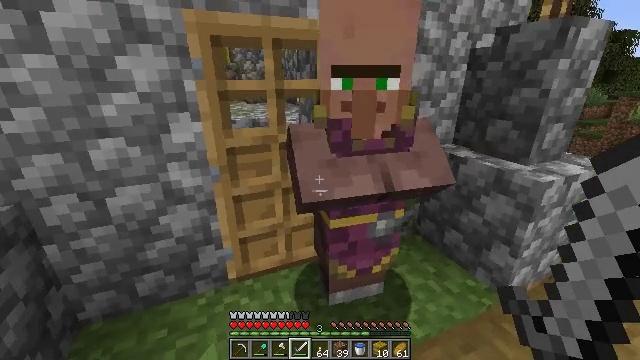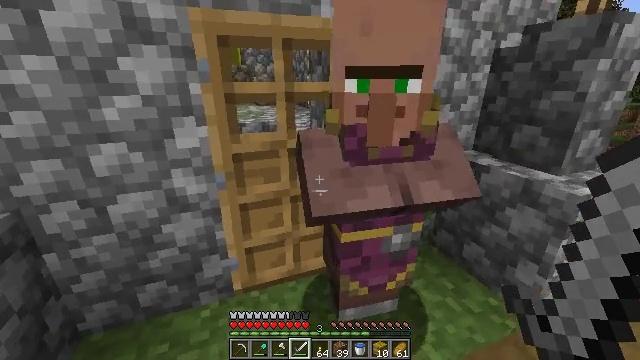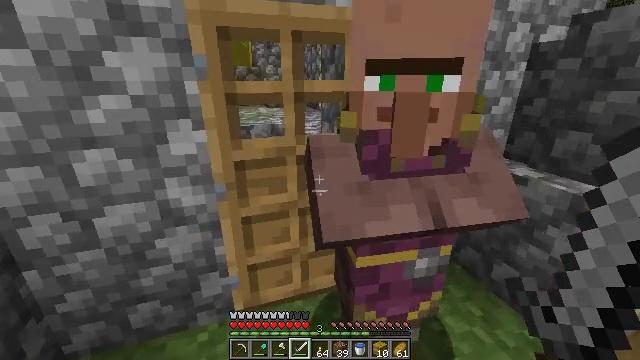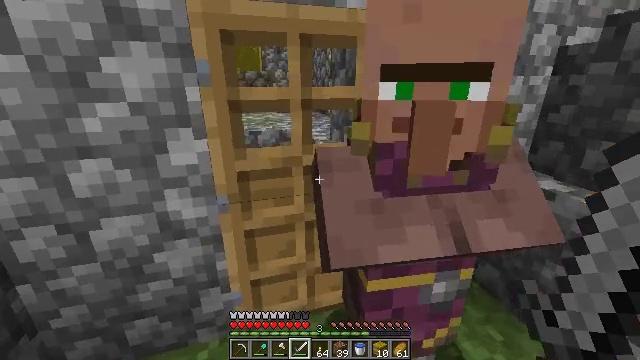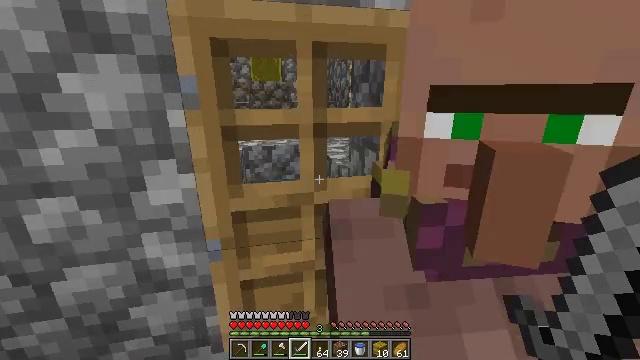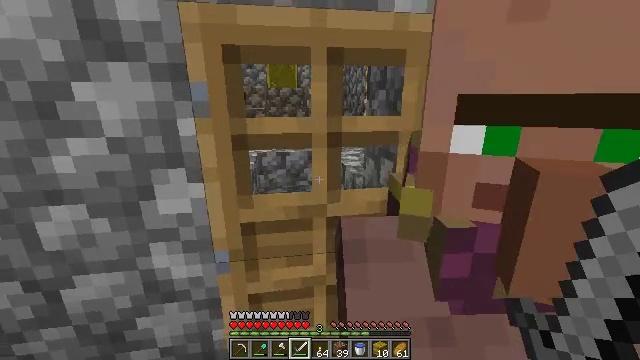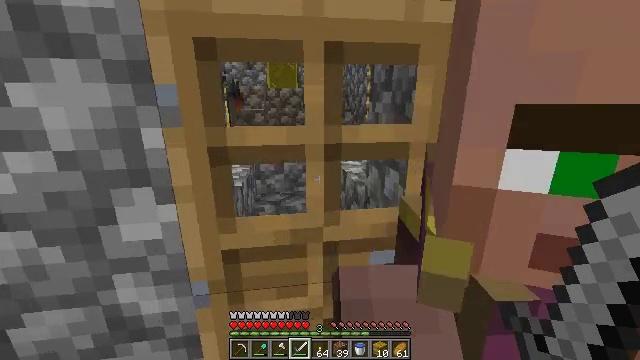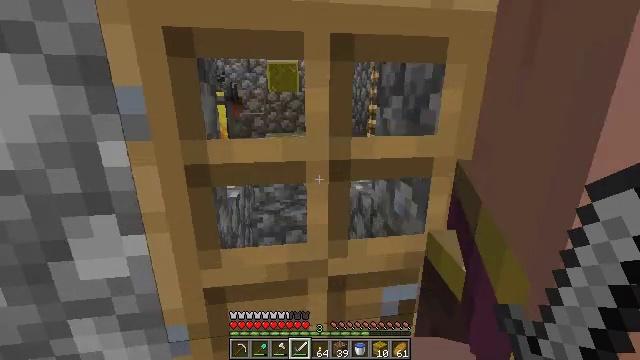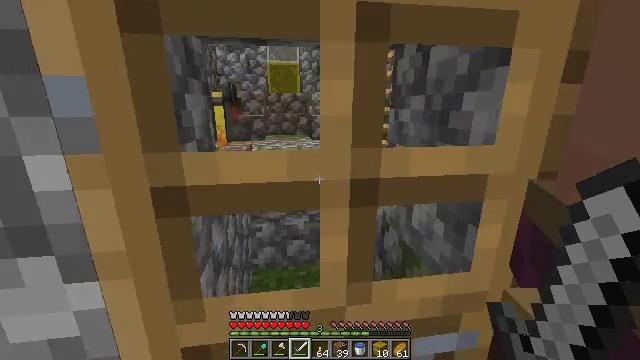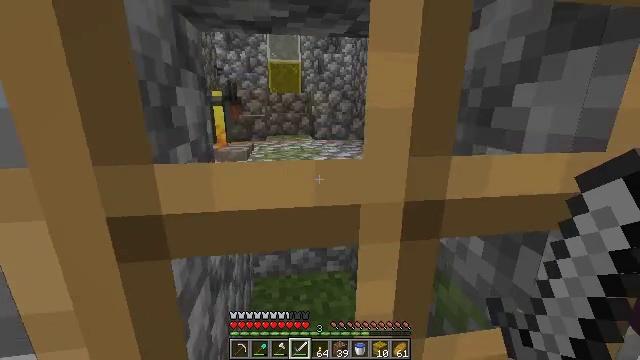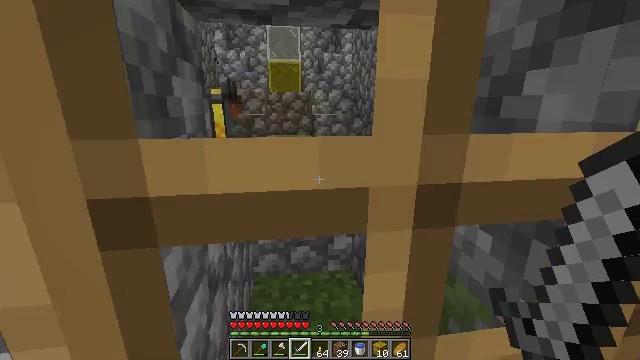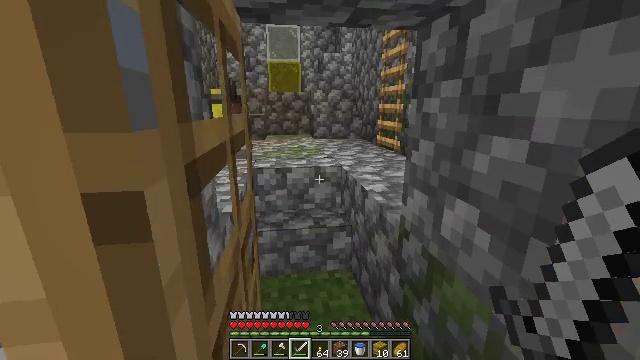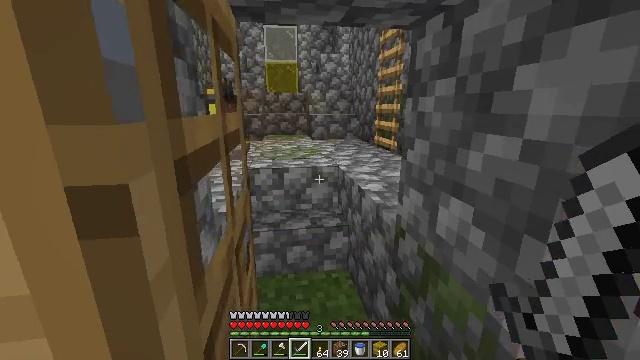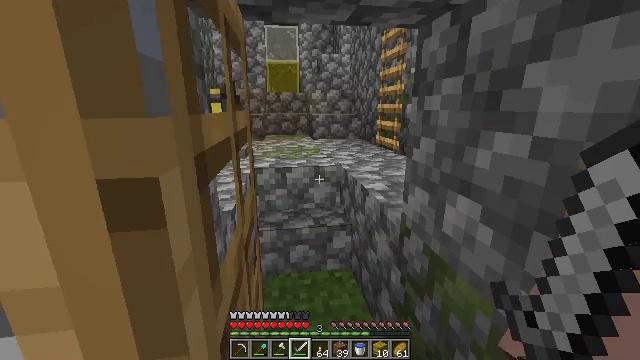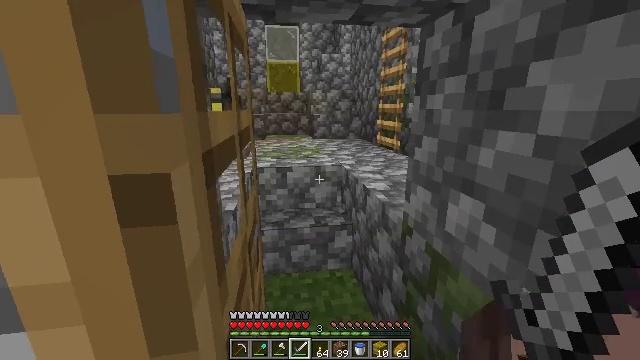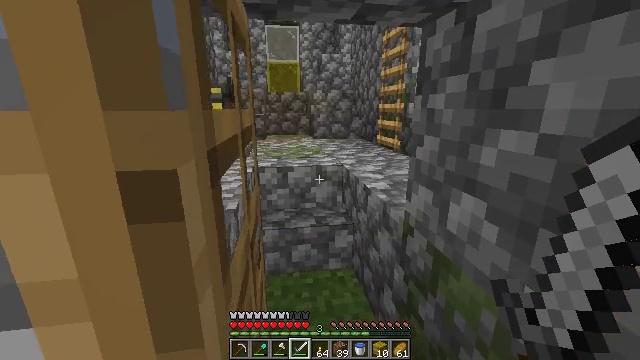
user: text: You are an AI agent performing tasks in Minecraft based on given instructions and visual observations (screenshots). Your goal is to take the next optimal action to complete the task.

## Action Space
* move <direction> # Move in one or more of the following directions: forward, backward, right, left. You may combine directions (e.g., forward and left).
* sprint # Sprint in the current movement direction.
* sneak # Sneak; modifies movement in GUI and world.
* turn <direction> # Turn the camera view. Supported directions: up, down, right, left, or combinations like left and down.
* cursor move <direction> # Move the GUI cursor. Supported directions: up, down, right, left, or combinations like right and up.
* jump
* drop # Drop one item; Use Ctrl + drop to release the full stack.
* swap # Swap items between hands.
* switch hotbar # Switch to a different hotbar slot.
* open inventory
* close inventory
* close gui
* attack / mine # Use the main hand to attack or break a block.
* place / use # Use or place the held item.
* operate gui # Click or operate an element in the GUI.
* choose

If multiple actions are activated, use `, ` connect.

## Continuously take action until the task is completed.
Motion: motion action
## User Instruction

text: Attack the brewing stand to gather it.
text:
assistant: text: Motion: move forward, turn left
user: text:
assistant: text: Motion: move forward, turn left
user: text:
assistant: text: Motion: move forward, turn left
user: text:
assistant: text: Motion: move forward, turn left and up
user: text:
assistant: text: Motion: move forward, turn left and up
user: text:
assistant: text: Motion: move forward
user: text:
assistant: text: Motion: move forward
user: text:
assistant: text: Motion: move forward
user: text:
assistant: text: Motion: move forward
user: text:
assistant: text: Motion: move forward
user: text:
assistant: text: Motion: move forward, use / place
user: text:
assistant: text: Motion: use / place
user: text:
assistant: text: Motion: use / place
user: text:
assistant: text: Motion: no_op
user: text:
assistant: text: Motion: no_op
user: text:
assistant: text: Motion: no_op
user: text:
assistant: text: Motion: no_op
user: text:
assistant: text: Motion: no_op
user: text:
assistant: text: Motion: no_op
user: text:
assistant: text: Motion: no_op
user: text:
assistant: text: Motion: no_op
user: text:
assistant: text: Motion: no_op
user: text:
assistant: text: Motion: move back
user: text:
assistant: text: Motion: move back
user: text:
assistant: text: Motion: move back
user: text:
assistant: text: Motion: move back
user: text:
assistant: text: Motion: move back
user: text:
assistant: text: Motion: move back, turn right
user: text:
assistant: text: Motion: move back, turn right
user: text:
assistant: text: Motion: move back, turn right